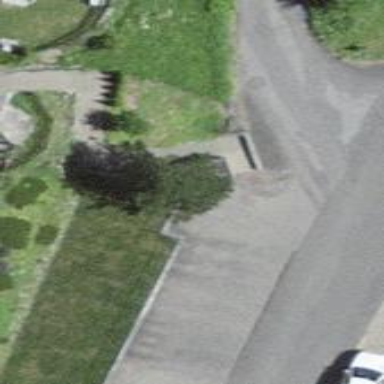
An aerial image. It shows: Group of garages.